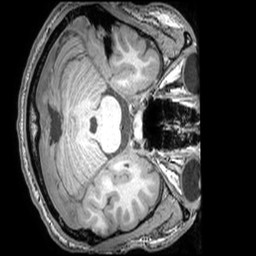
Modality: T1w
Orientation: axial
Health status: healthy
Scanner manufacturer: philips
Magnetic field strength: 3 T
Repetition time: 0.007381 s
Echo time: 0.003271 s